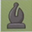
Piece: bB